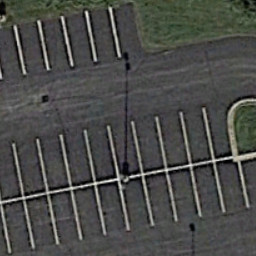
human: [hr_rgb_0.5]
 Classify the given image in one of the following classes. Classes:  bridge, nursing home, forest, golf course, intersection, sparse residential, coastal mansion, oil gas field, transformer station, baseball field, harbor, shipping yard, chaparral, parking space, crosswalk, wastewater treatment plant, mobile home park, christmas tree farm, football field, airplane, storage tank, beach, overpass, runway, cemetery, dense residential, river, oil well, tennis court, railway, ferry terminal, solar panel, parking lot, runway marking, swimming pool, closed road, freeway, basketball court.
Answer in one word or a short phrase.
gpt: parking space